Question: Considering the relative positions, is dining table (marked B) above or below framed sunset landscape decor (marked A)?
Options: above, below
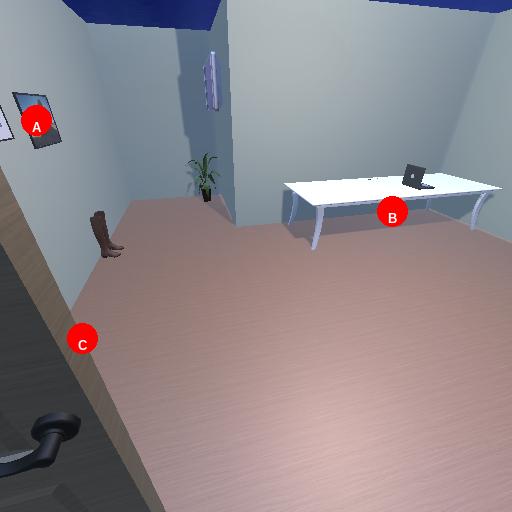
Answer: above